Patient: sex M, age 48
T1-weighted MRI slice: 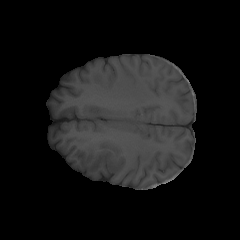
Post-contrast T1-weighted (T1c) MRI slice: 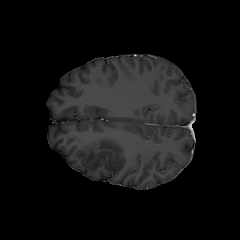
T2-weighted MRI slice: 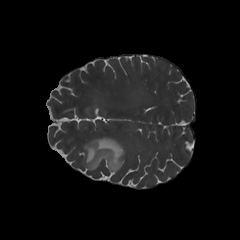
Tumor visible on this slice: yes
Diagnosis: Astrocytoma, IDH-mutant
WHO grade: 3